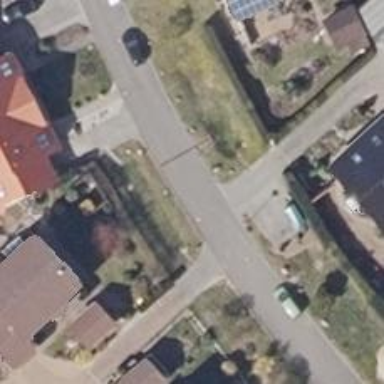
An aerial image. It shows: Paved residential road.